Question: I am using eclipse as my ide. I want to add log4j to the build path. Therefore I downloaded the zip file from the log4j site. In fact I have my libary as referenced lib, but the logger isn't recognized by the ide...
I appreaciate your answer!!!
PS.: The import i use is:
'''
import org.apache.log4j.Logger;
'''
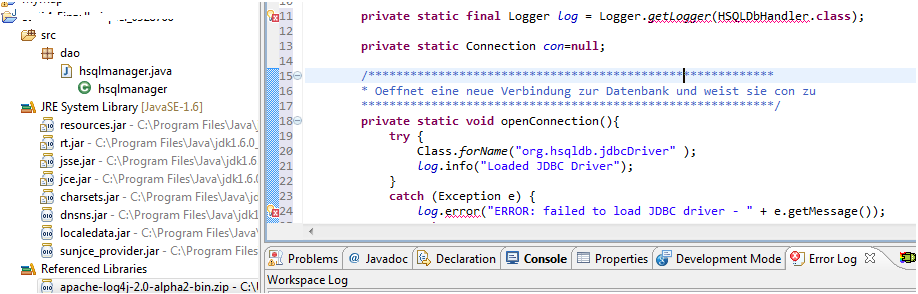
Answer: Right click project -> BuidPath -> Configure Build Path
Select library tab
Use add jars or add external jars to include the jar in your project class path.
Hope it helps ...